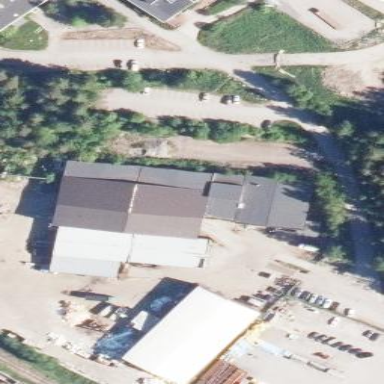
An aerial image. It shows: Industrial building.